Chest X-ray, AP view. Patient: 57 years old, sex F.
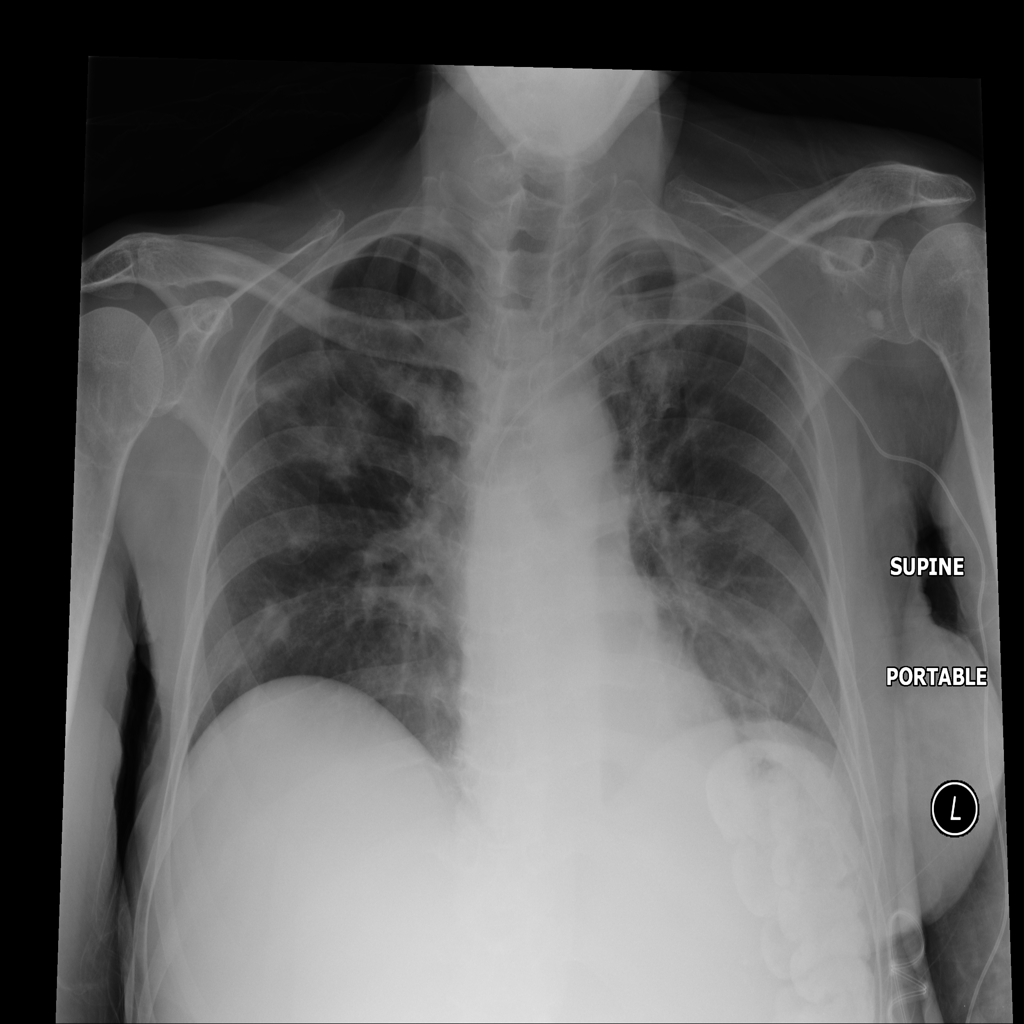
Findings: No Finding